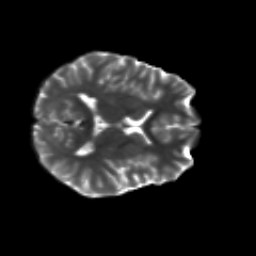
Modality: T2w
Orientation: axial
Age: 18
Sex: male
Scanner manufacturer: siemens
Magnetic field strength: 3 T
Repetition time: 8.8 s
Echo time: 0.085 s